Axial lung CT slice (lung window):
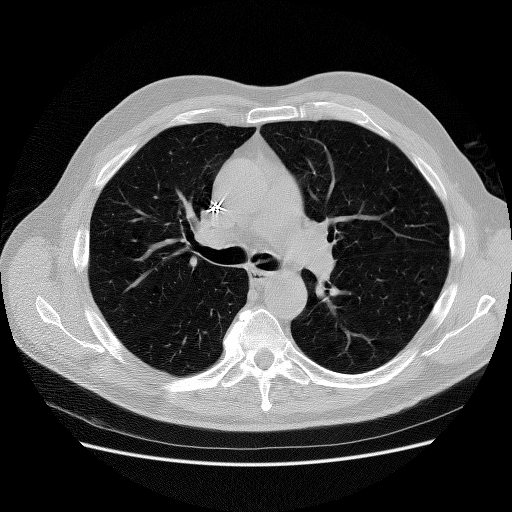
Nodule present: no